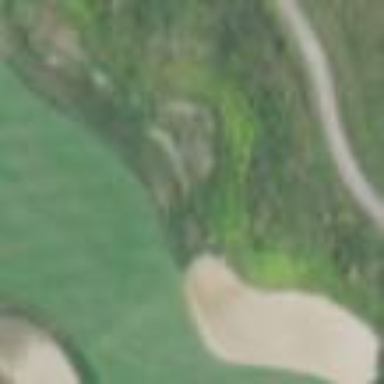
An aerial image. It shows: Golf bunker filled with sandy terrain.